Question: I am trying to create a for a HTML page. Ive tried multiple approaches using devs and soley a table, but cannot seem to get an even distance around the centered image and the rest of the table rows. Here is a layout representation of what I am trying to achieve:

'''
<body>
<h1>Web Portal</h1>
<div>
<table class="styled">
<tr>
<td><button type="button">Click Me!</button></td>
<td><button type="button">Click Me!</button></td>
<td><button type="button">Click Me!</button></td>
</tr>
</table>
</div>
<div>
<table>
<tr>
<td><button type="button">Click Me!</button></td>
</tr>
</table>
<img src="rais_globe.png" alt="rais_logo" height="420" width="420">
<table>
<tr>
<td><button type="button">Click Me!</button></td>
</tr>
</table>
</div>
'''
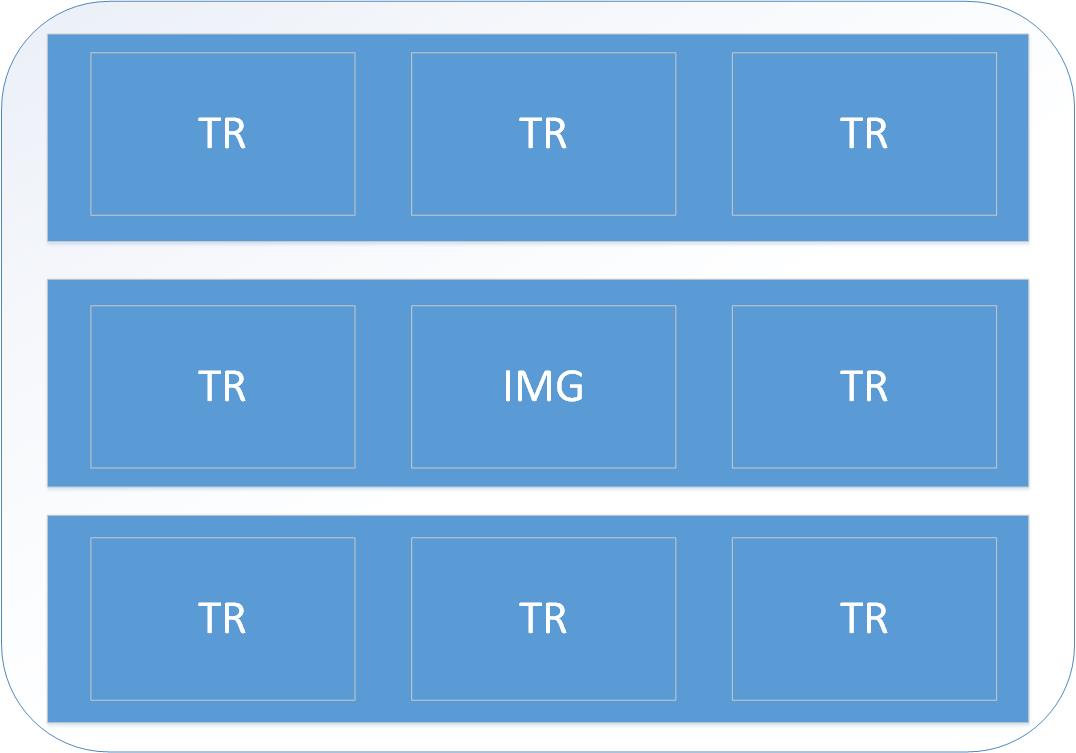
Answer: <URL>
'''
<div class="table">
<div class="row">
<div class="cell1">row 1</div>
<div class="cell2"></div>
<div class="cell3"></div>
</div>
<div class="row">
<div class="cell1">row 2</div>
<div class="cell2">
<img src="http://upload.wikimedia.org/wikipedia/commons/1/1b/Square_200x200.png" />
</div>
<div class="cell3"></div>
</div>
<div class="row">
<div class="cell1">row 3</div>
<div class="cell2"></div>
<div class="cell3"></div>
</div>
</div>
'''
'''
html, body {
width:100%;
height:100%;
margin:0;
padding:0;
}
.table {
display:table;
width:100%;
height:100%;
border:1px solid #000;
}
.row {
display:table-row;
height:100%;
}
.cell1, .cell2, .cell3 {
display:table-cell;
width:33%;
height:100%;
border:1px solid #CCC;
}
.cell2 > img {
width:100%;
height:auto;
}
'''